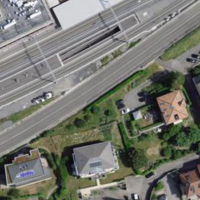
EUNIS habitat code: 54
Species observed at this site:
Hedera helix